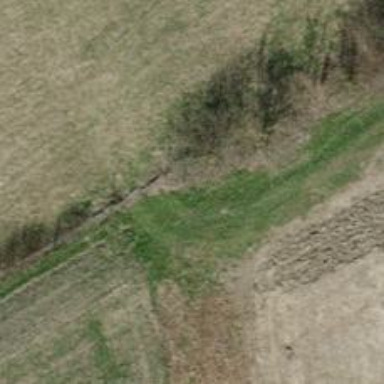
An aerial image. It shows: Hedge acting as barrier.